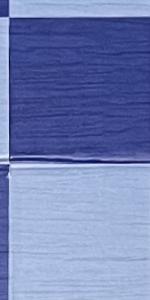
Label: Empty